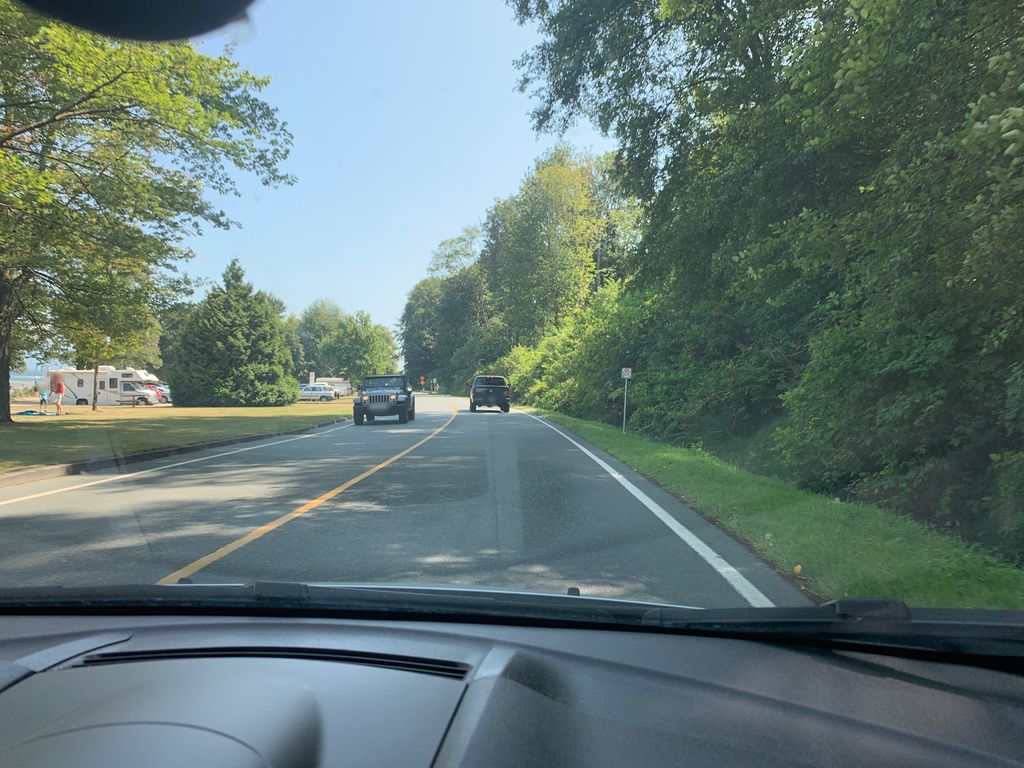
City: vancouver